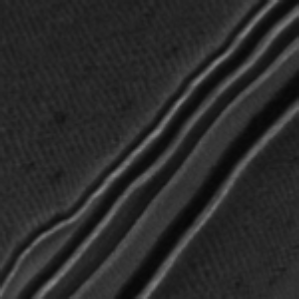
Label: frost